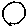
Label: circle